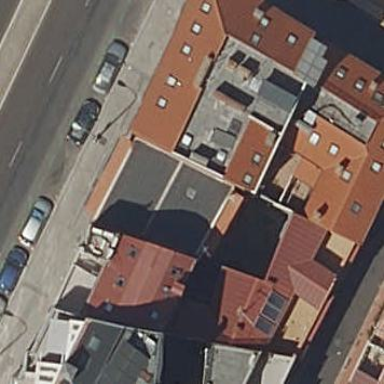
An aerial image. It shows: View of apartment building.